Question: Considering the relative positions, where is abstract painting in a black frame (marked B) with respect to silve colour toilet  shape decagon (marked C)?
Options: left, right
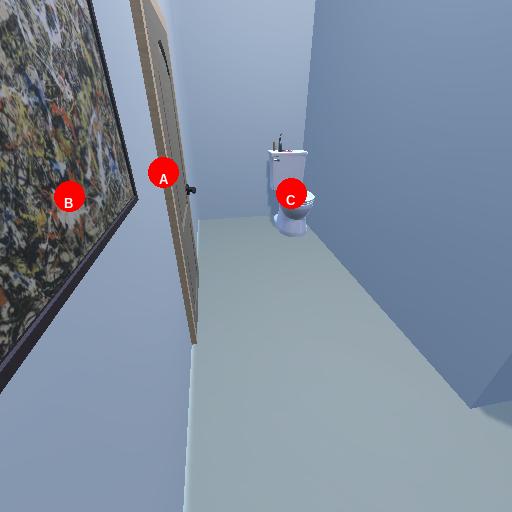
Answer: left